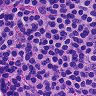
Metastatic tissue present: no